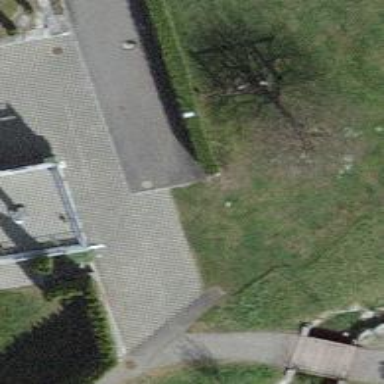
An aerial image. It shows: Path made of paving stones.